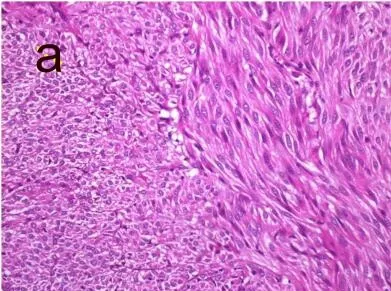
Histopathological findings of the jejunal stromal tumor. (a) Spindle cell GIST with closely packed elongated cells arranged in short intersecting fascicles (HEx200).
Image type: pathology (h&e)